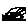
Label: car